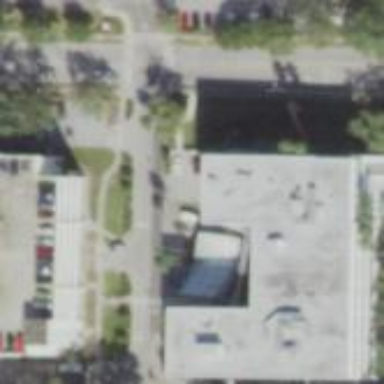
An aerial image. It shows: Hospital building.